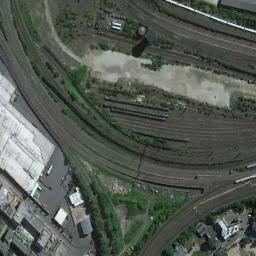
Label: railway